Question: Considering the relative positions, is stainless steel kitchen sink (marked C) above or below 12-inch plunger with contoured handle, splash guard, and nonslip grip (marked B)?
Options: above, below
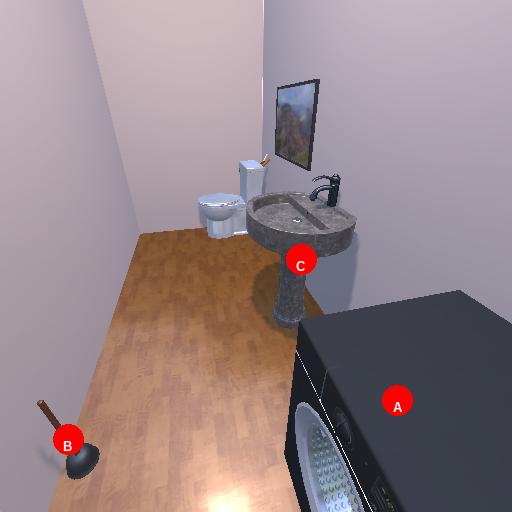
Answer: above